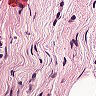
Metastatic tissue present: no